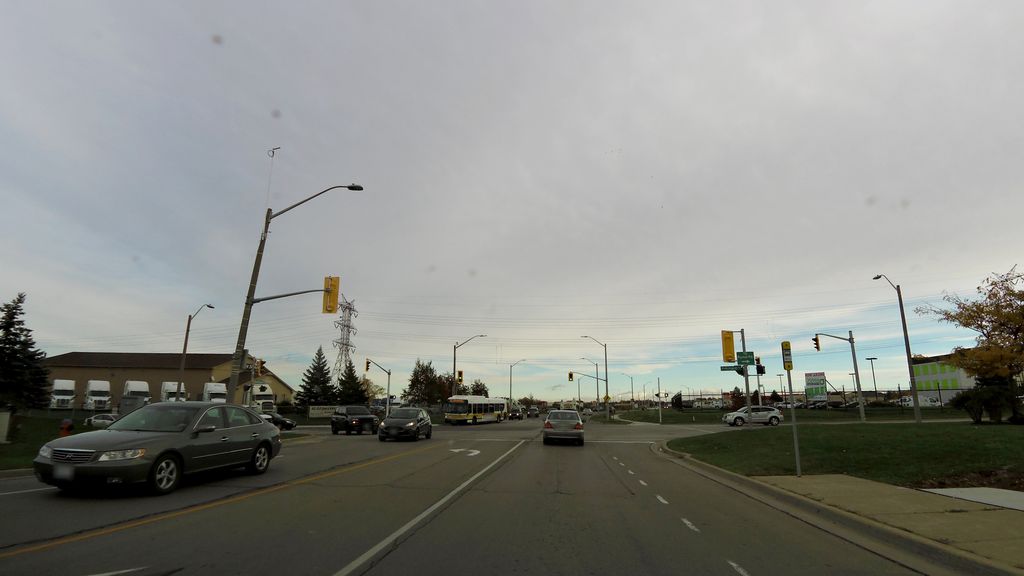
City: hamilton